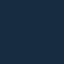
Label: SeaLake